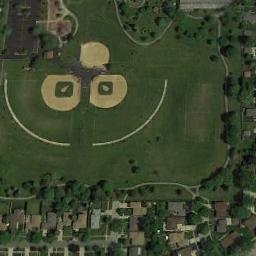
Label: baseball_diamond